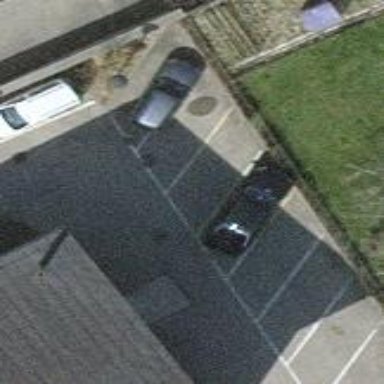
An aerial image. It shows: Parking area.